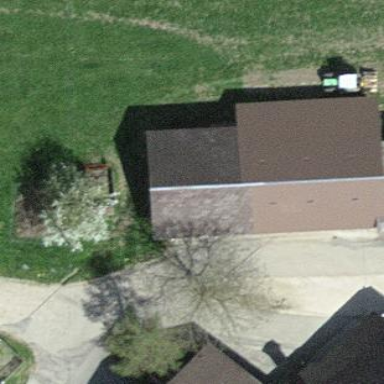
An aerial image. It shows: Shed building.